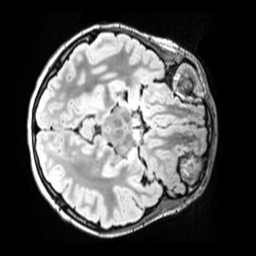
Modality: FLAIR
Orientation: axial
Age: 12
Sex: female
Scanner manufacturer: siemens
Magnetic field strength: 3 T
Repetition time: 5 s
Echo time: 0.388 s